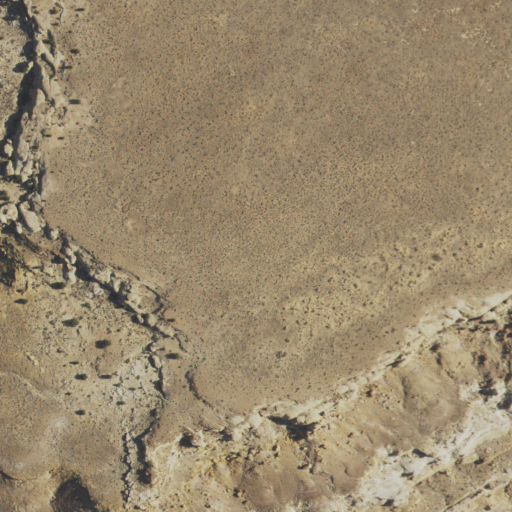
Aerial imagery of mountain in New Mexico named West Mesa containing only shrub